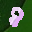
Label: 8